Question: There are three sections in my 'UIView' in the iOS application. May I know how can I only change to another view within one of the sections only?
For example:

When I press the next page button, section 2 will change to another 'UIView'. However sections 1 and sections 3 will still remain.
Any help?
Thank you so much!
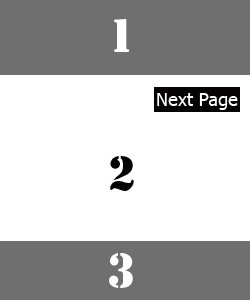
Answer: on Next Page button click function just do this
'''
[pageSectionTwo removeFromSuperview];
[self addSubview:pageSectionTwoNewView];
'''
"pageSectionTwo" this is the view which should be replaced to get another View in place
"pageSectionTwoNewView" this is the View which will show after you initial View in section 2 replaces